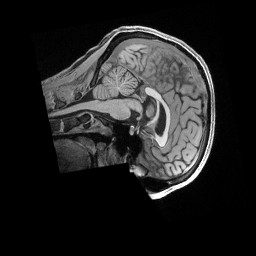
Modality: T1w
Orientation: sagittal
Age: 24
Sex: male
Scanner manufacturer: siemens
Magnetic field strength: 3 T
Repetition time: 2.5 s
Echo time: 0.00296 s